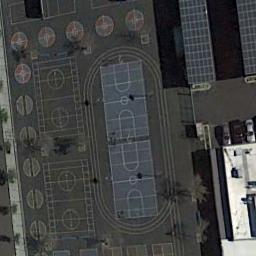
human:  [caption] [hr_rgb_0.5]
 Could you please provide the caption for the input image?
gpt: Two basketball courts next to some sport areas and some buildings beside .

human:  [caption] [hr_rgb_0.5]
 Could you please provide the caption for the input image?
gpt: There are two basketball courts on the open place next to some buildings .

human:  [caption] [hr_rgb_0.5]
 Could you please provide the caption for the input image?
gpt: The basketball courts on the playground are next to the buildings .

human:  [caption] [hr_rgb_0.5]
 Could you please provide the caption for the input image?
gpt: There is a small basketball court on the vacant lot opposite the building .

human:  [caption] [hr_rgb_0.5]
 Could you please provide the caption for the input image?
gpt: The buildings are next to the basketball courts .